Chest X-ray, PA view. Patient: 18 years old, sex M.
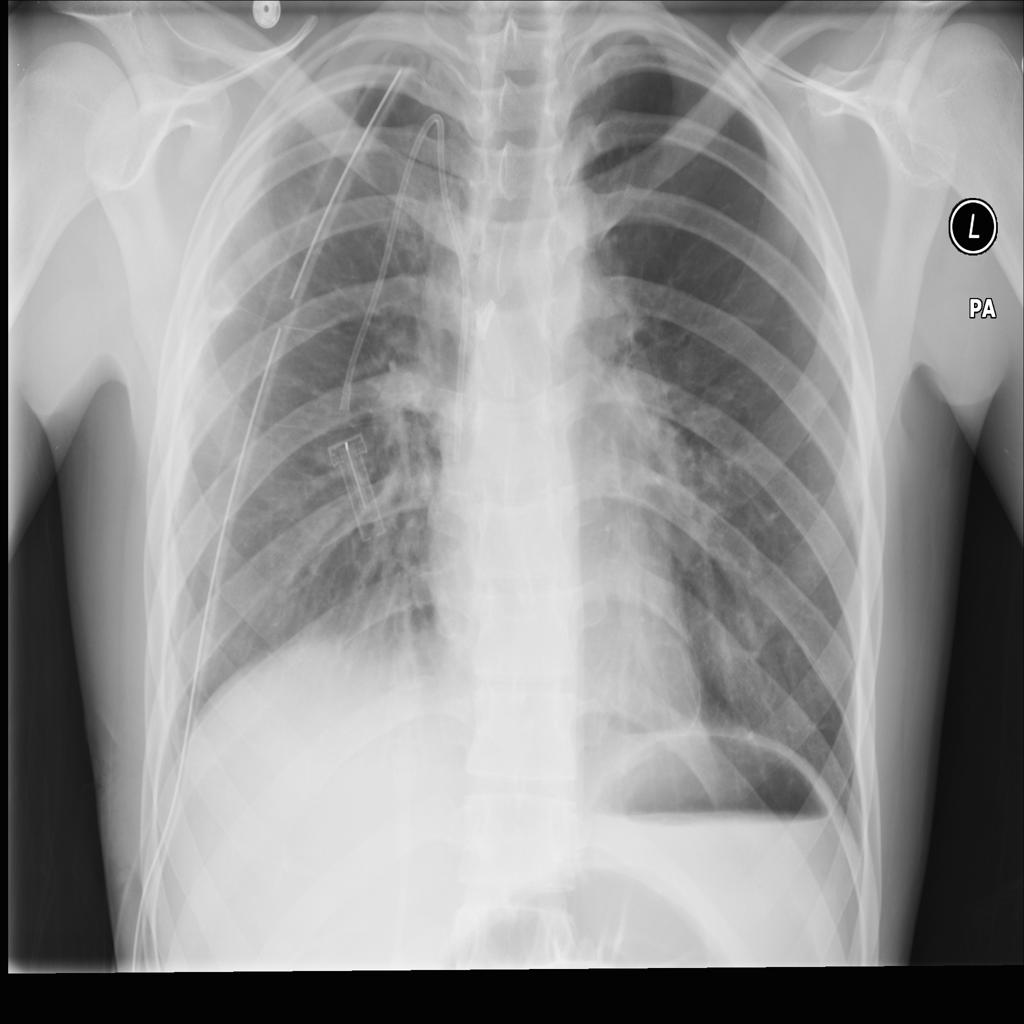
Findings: Fibrosis, Pneumothorax